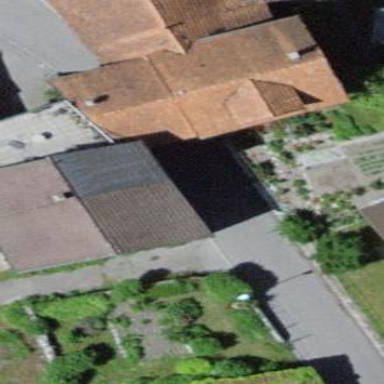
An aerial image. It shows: Building.